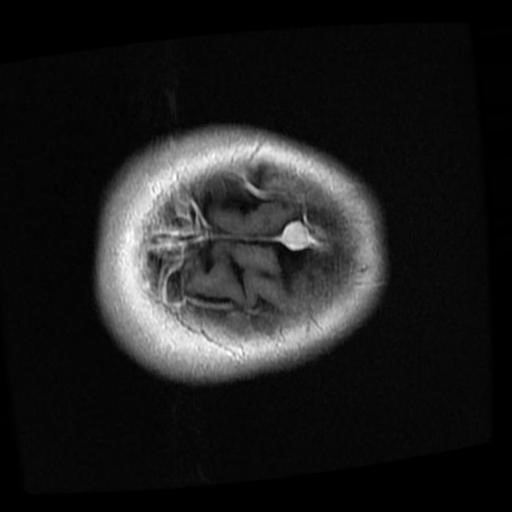
Label: brain_menin